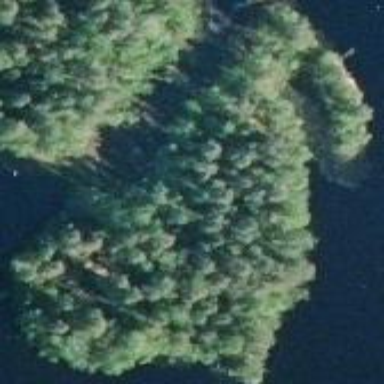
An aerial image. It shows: Islet.